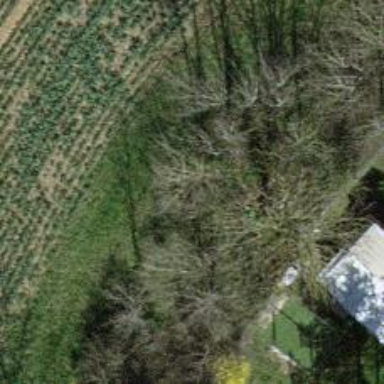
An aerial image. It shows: Mixed leaf-type tree in natural setting.